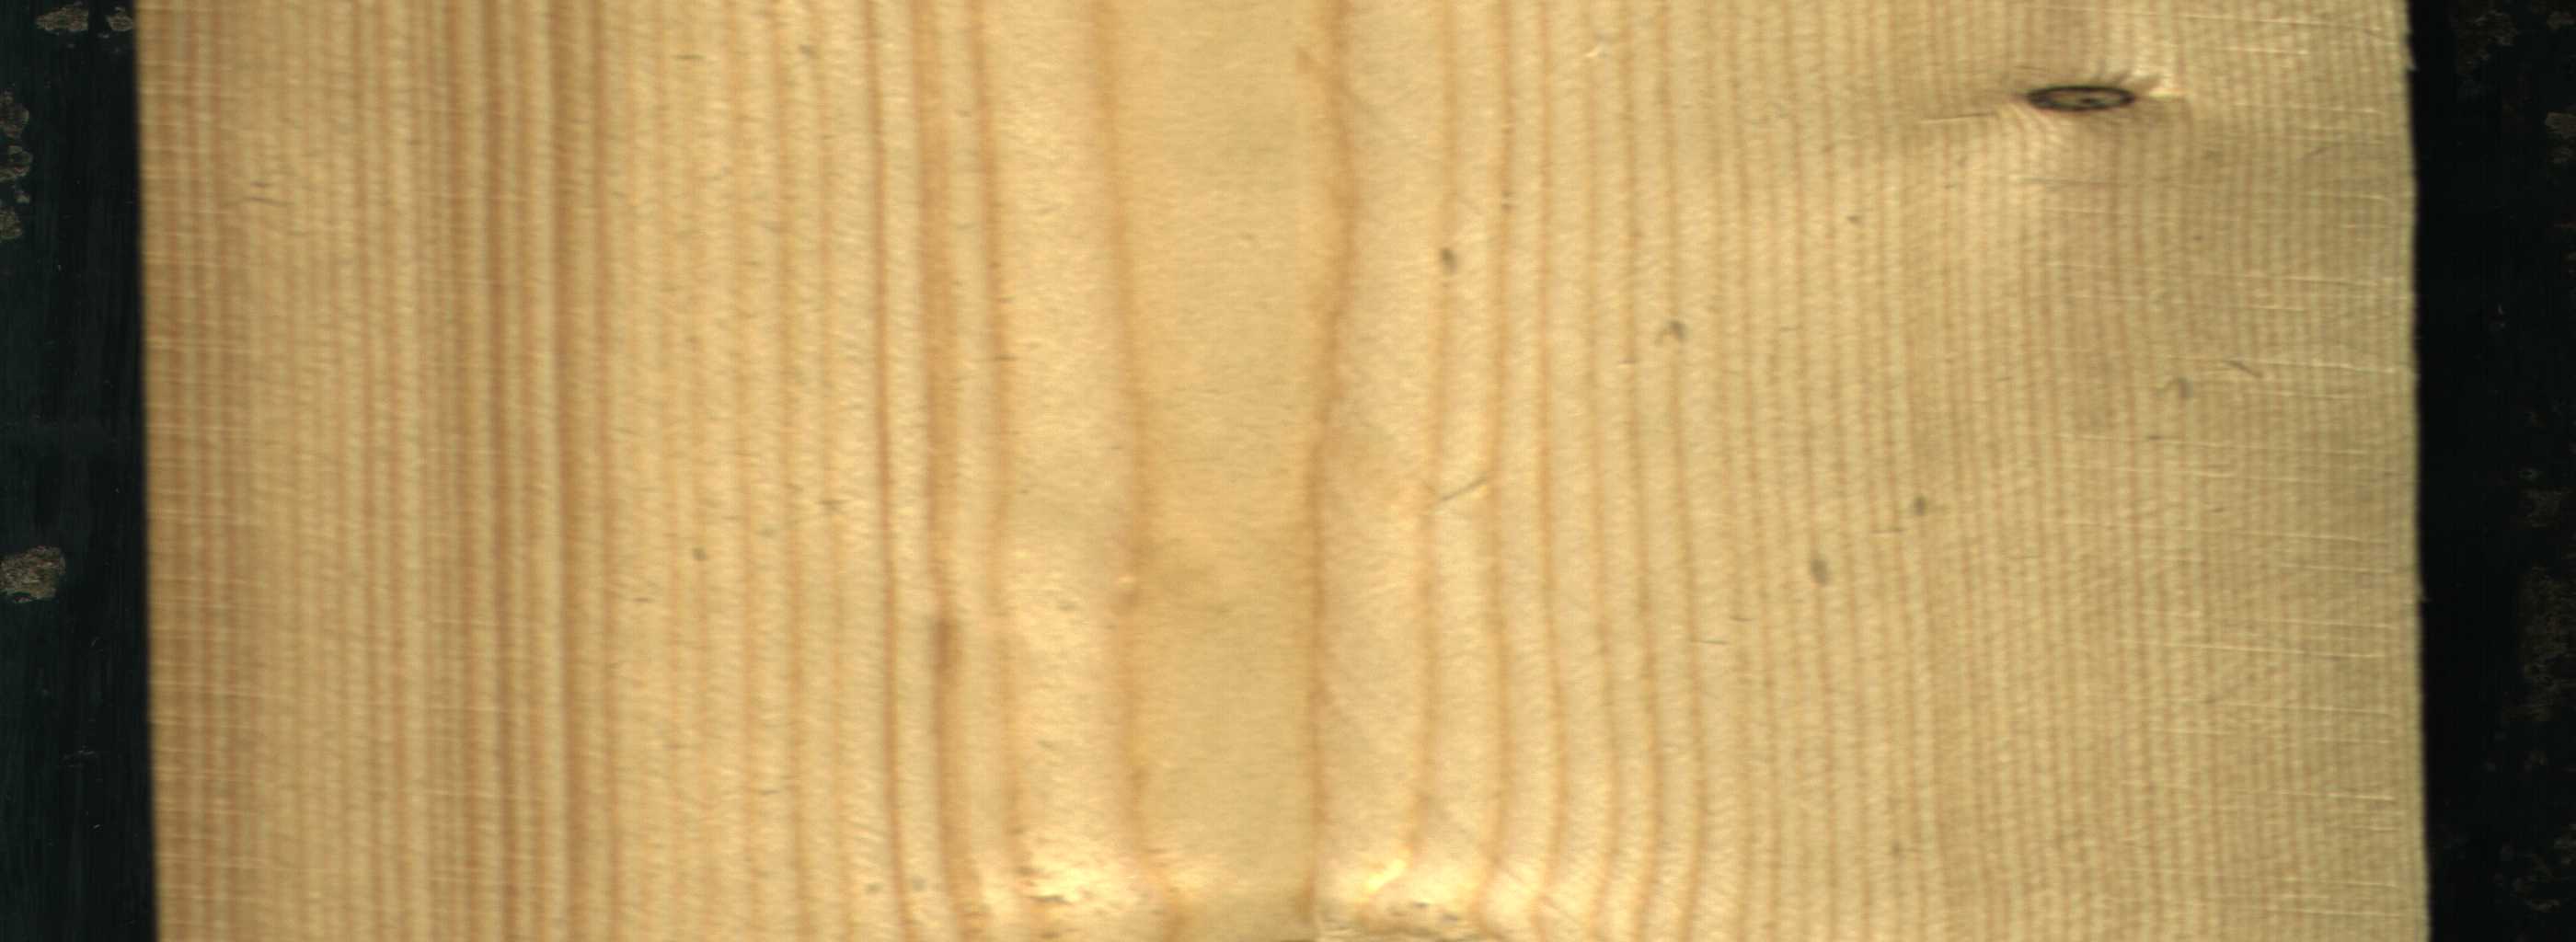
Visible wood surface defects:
Dead_Knot